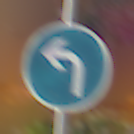
Verkehrszeichen: VorgeschriebeneFahrtrichtungLinks
Umgebung: Outdoor, Nature
Tageszeit: Night
Wetter: Clear
Licht: Natural
Jahreszeit: NotSpecified
Kontrast: LowContrast